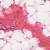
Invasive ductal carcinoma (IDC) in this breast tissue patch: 0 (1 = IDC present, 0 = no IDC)